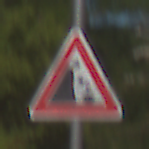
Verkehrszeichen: SteinschlagLinks
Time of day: MorningAfternoon
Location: Outdoor (Nature)
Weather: Clear
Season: Summer
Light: Natural